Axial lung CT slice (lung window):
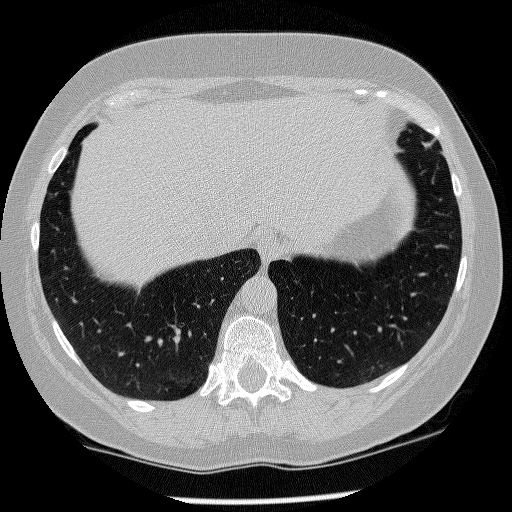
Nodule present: no